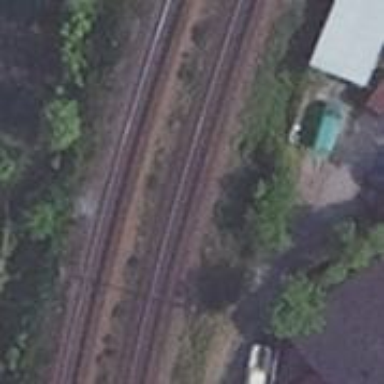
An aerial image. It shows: Railway track with contact line for electrification.